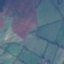
Land use / land cover: Pasture